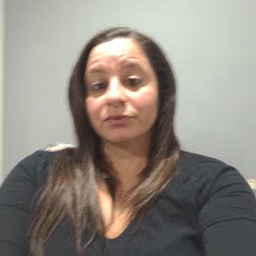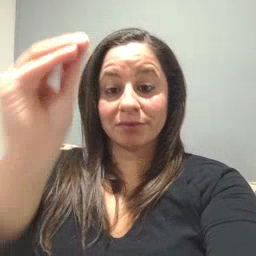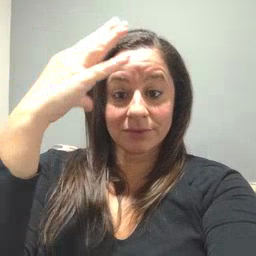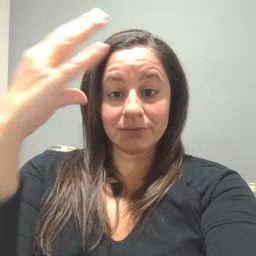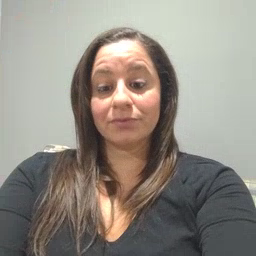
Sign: sun